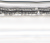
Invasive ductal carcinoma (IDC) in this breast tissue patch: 0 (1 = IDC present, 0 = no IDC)